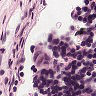
Metastatic tissue present: yes